Question: I have Google analytics set up for about 20 different accounts/websites. There is an email that I get from one of the sites that I can not find a setting for. It is an autogenerated email that comes from analytics-noreply@google.com
It looks like this:

I can not find the place where I can enable this. I have looked under the account/property/and view settings. I am using the new universal analytics for every account.
I like this email and would like to get it for all my accounts and maybe even change the time period (if that's possible).
I tried googling[sic] the subject line but all I get are links to the Google+ page for google analytics, but no actual information.
Does anyone know where the settings are for getting this email? Or is there a minimum visits number that has to be hit for this email to be generated?
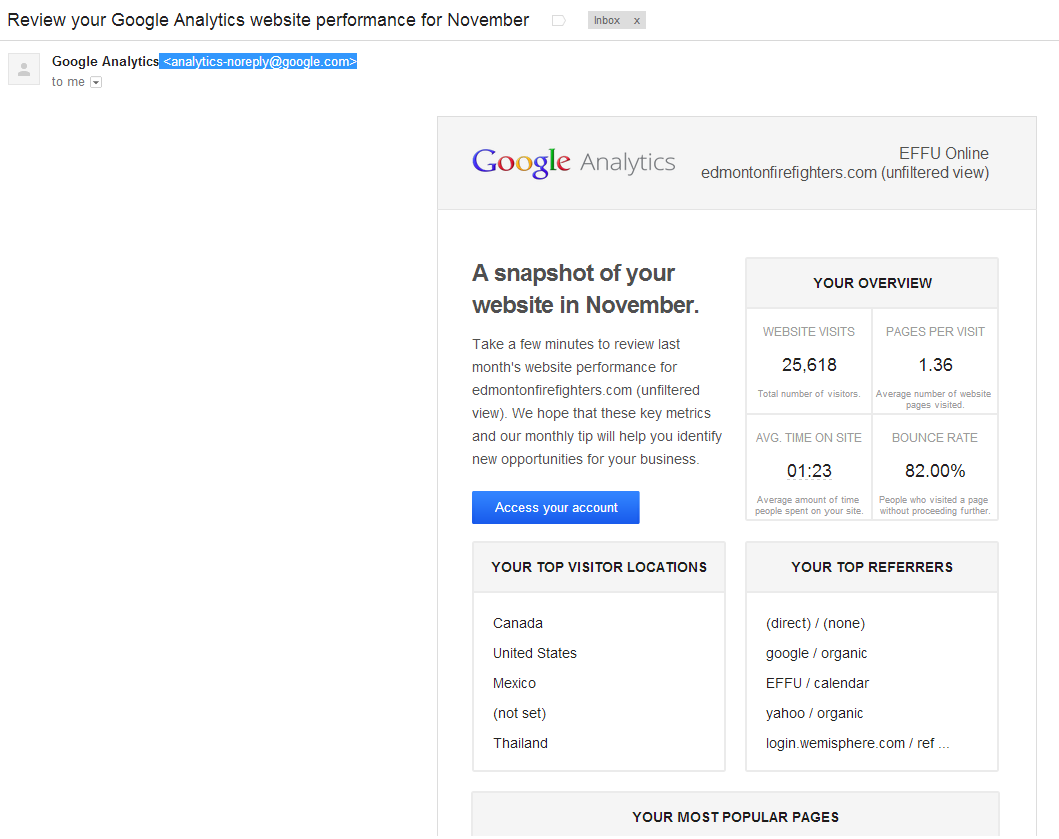
Answer: We've had this email come through for a few of our clients, too. I am thinking it's has to do with the Data Sharing Setting (Account > Account Settings) for Account Specialists. I believe it defaults to the default profile (view) that you initially setup for your account.
Just my two-cents though...